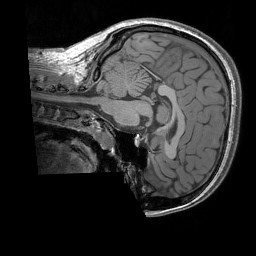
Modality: T1w
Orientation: sagittal
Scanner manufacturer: siemens
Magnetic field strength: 3 T
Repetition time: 1.83 s
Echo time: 0.00303 s